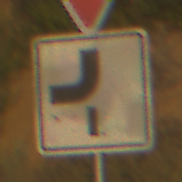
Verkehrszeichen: VerlaufVorfahrtsstrasse7
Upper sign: VorfahrtGewaehren
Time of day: SunriseSunset
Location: Outdoor (Nature)
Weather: PartlyCloudy
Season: NotSpecified
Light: Natural